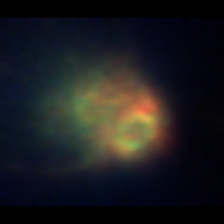
Taxon: Ciliates
Group: Other